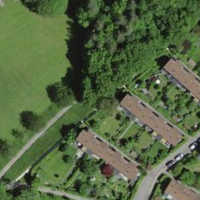
EUNIS habitat code: 53
Species observed at this site:
Anemone coronaria
Scilla luciliae